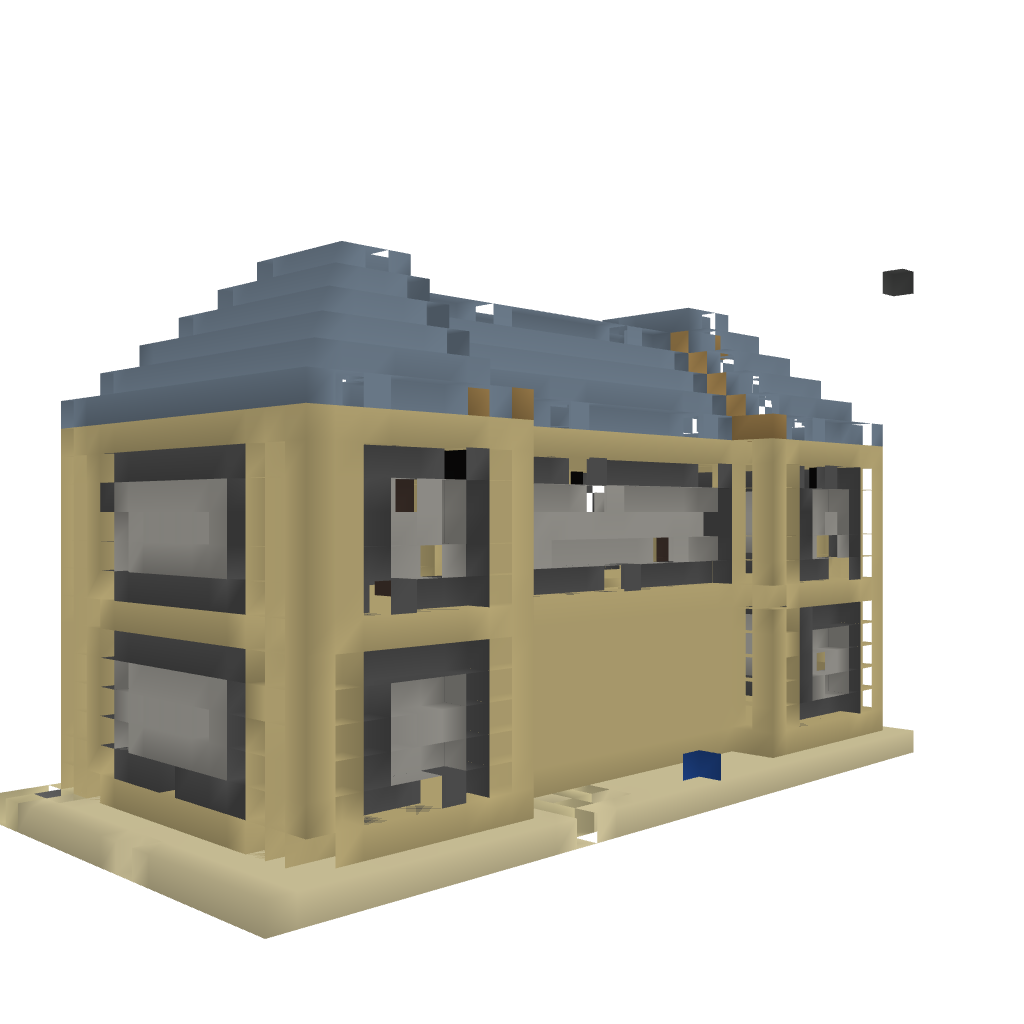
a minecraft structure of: OlimpusHD3